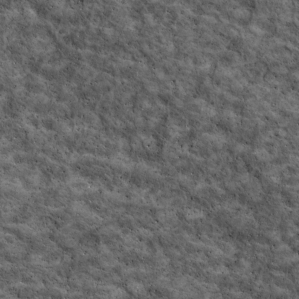
Label: non_frost